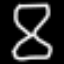
Label: hourglass